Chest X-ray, AP view. Patient: 42 years old, sex F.
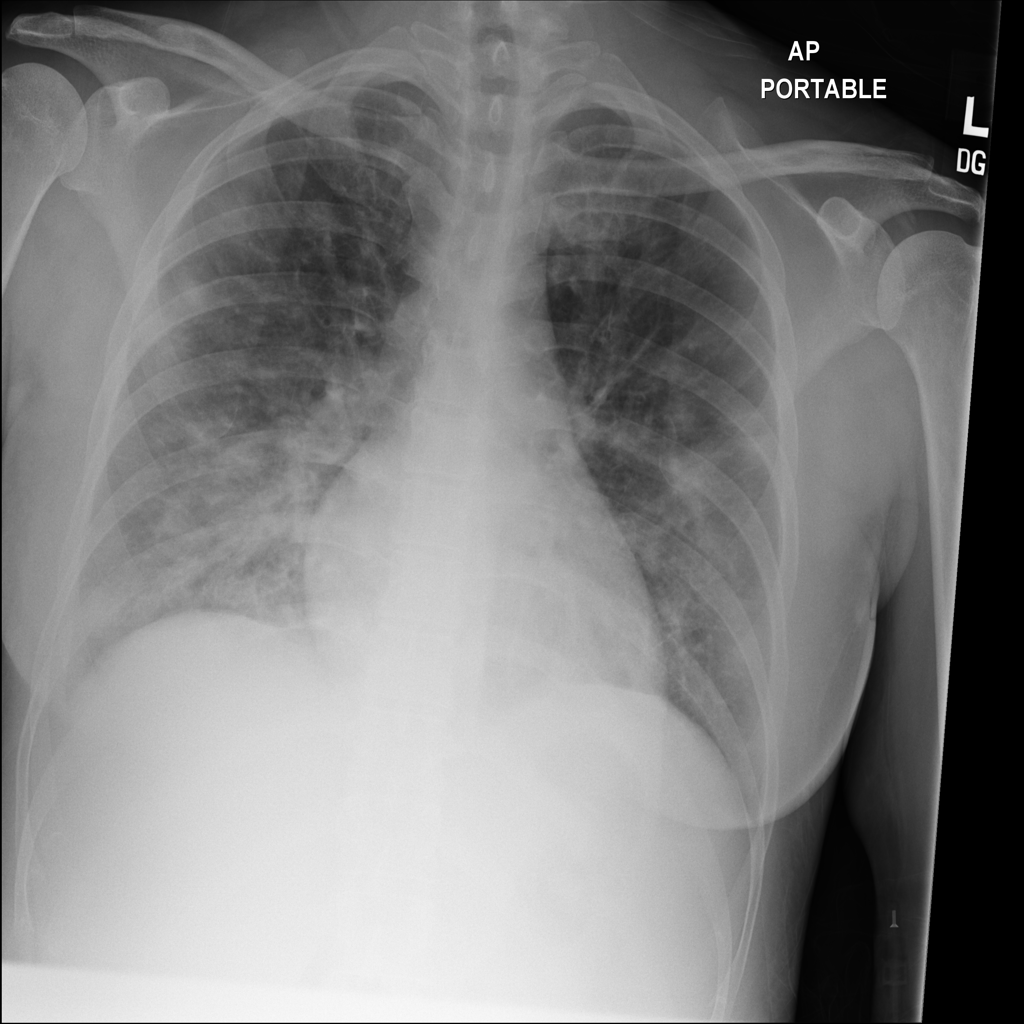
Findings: Effusion, Infiltration